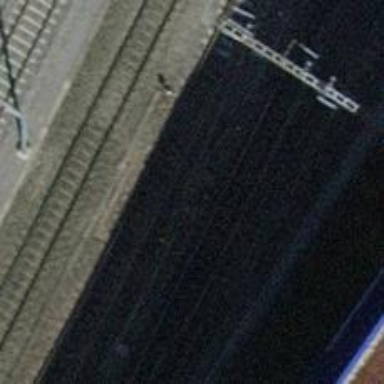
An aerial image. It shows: Railway switch.